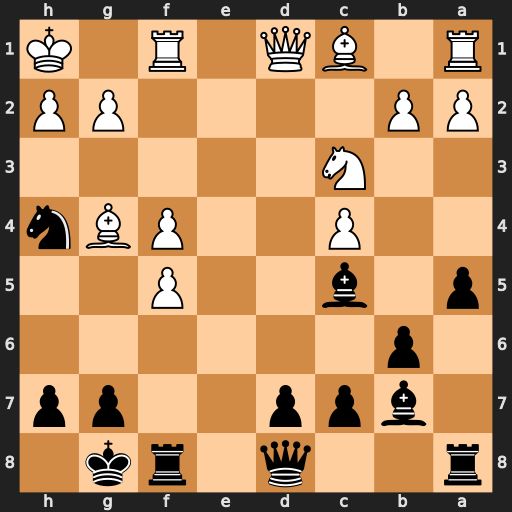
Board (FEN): r2q1rk1/1bpp2pp/1p6/p1b2P2/2P2PBn/2N5/PP4PP/R1BQ1R1K
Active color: b
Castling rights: -
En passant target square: -
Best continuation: Bxg2#